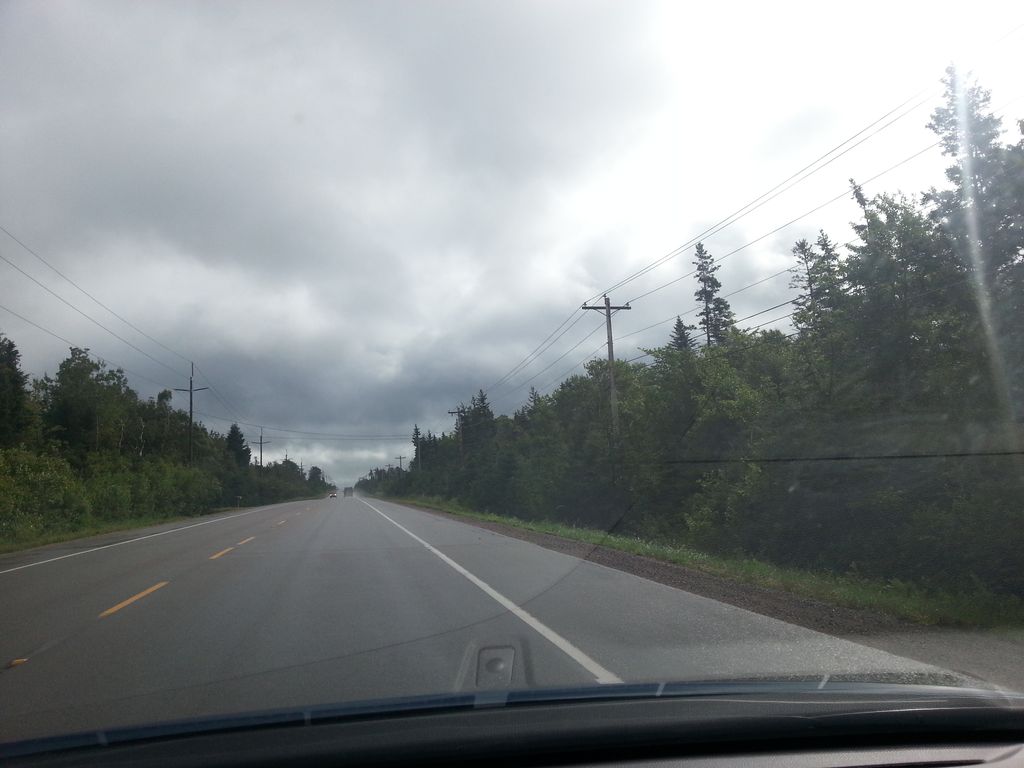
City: charlottetown